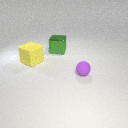
large yellow rubber cube to the left of large green metal cube